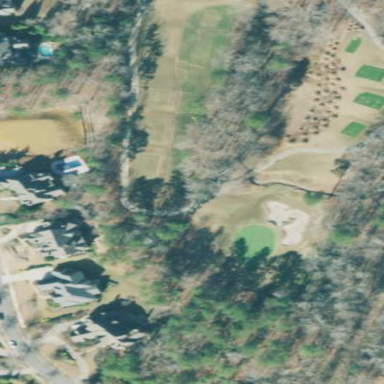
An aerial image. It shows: Area with grass used as rough in golf course.